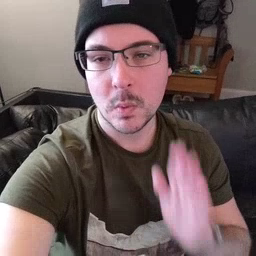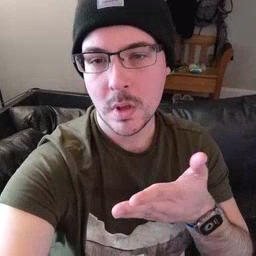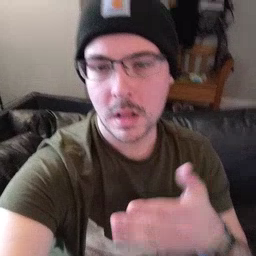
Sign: will